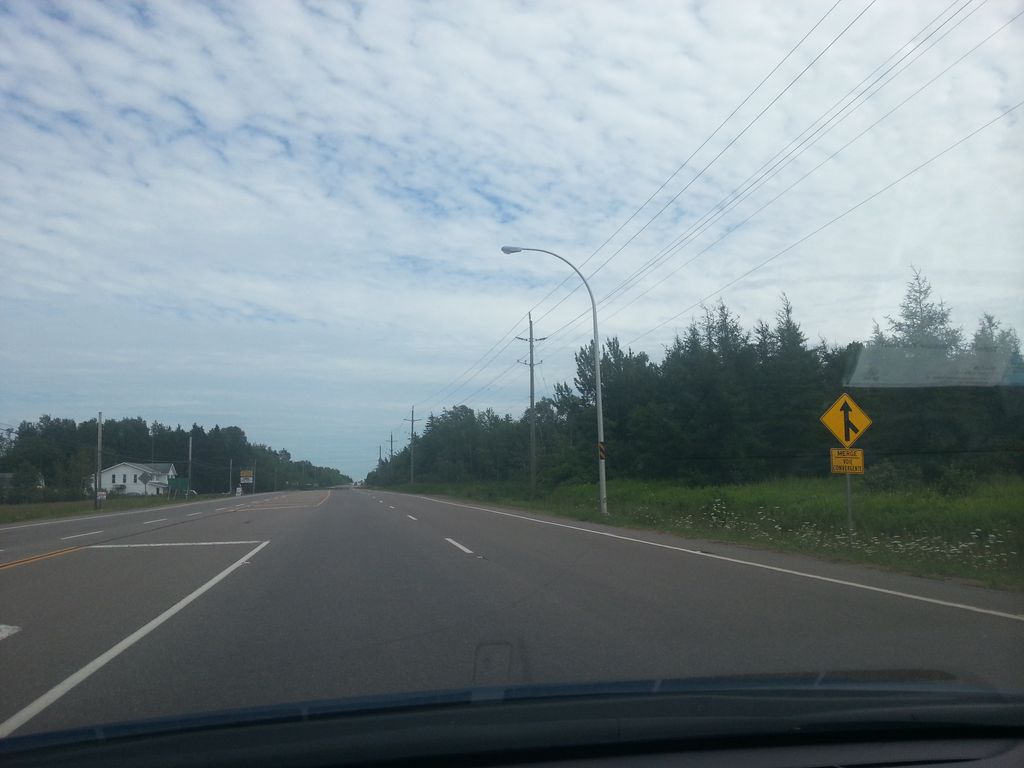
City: charlottetown